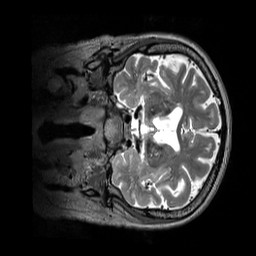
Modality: T2w
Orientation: coronal
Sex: female
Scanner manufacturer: siemens
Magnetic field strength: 3 T
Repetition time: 3.2 s
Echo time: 0.409 s